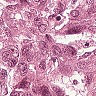
Metastatic tissue present: yes